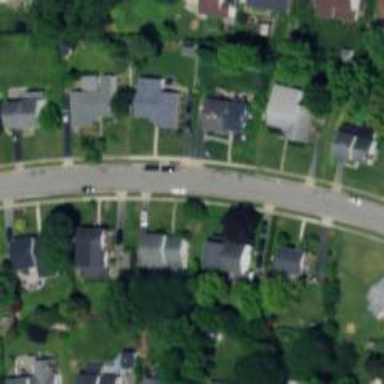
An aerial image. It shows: Neighborhood.